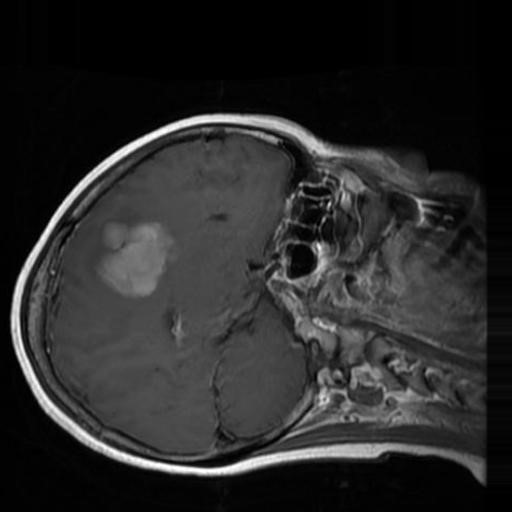
Label: brain_menin